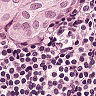
Metastatic tissue present: yes